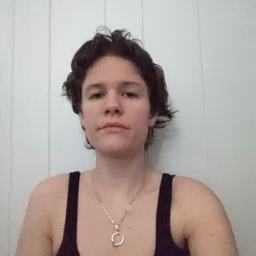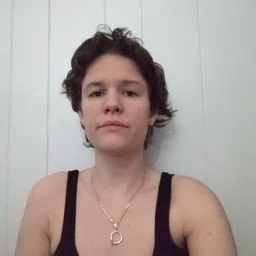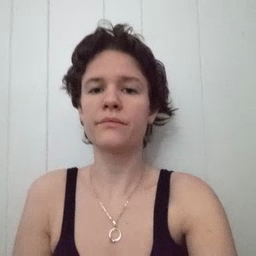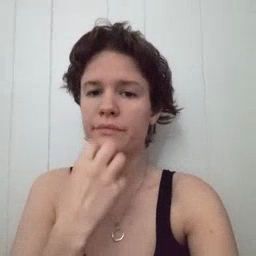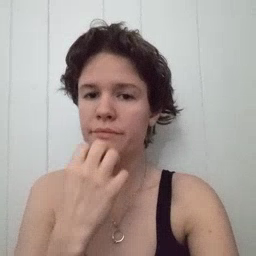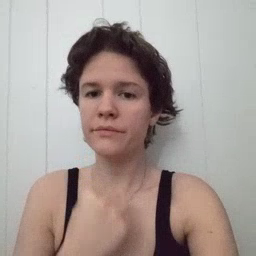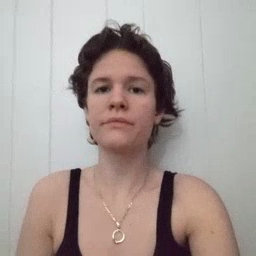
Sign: underwear